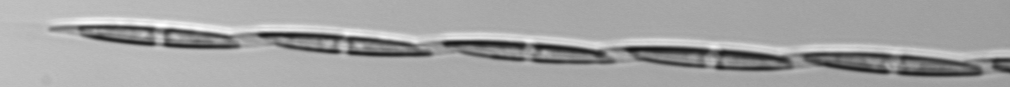
Label: Pseudo-nitzschia